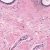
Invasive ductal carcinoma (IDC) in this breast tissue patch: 0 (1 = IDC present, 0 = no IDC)